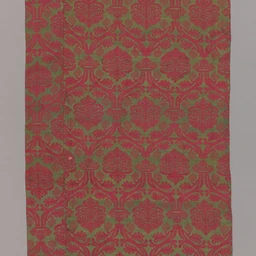
Title: Length of Woven Silk
Caption: length of woven silk, crowns, weaving, textile, vines, palmette, silk, compound weaving, plain weaving, silk (fiber), a work made of silk, plain weave with plain interlacings of secondary binding warps and supplementary patterning wefts; two selvages present, textiles, art institute of chicago